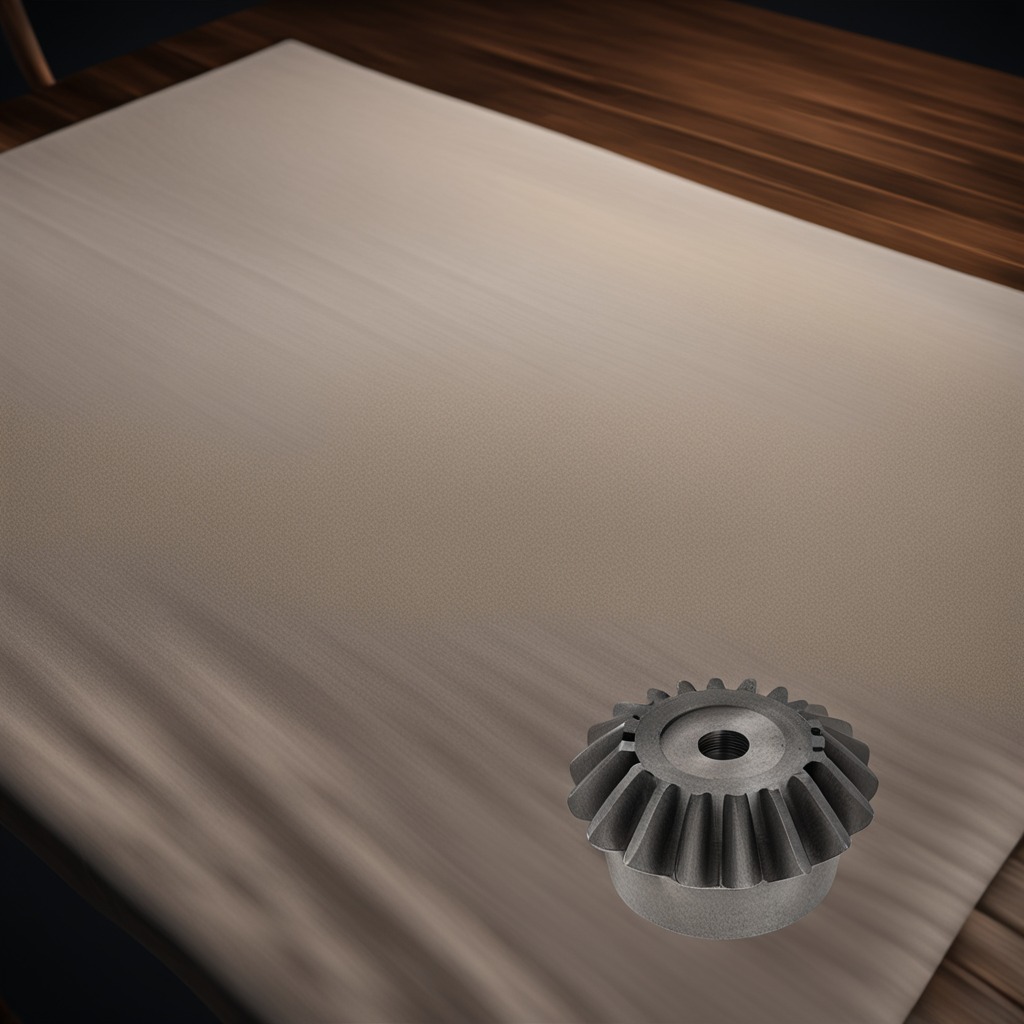
A steel gear with teeth is lying on the wooden table.